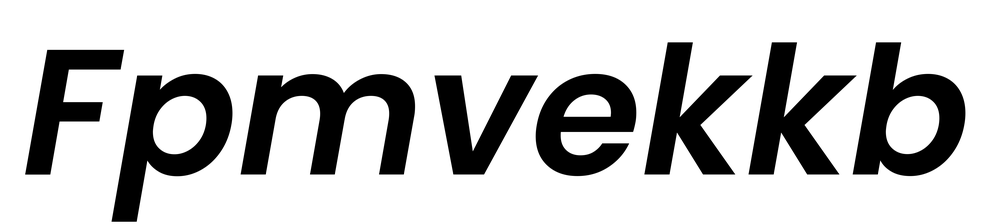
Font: Poppins-SemiBoldItalic